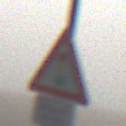
Verkehrszeichen: Lichtzeichenanlage
Zusatzzeichen unten: ZeitangabenMitBeschraenkungAufWochentage3
Umgebung: Outdoor, Nature
Tageszeit: MorningAfternoon
Wetter: PartlyCloudy
Licht: Natural
Jahreszeit: NotSpecified
Kontrast: MediumContrast